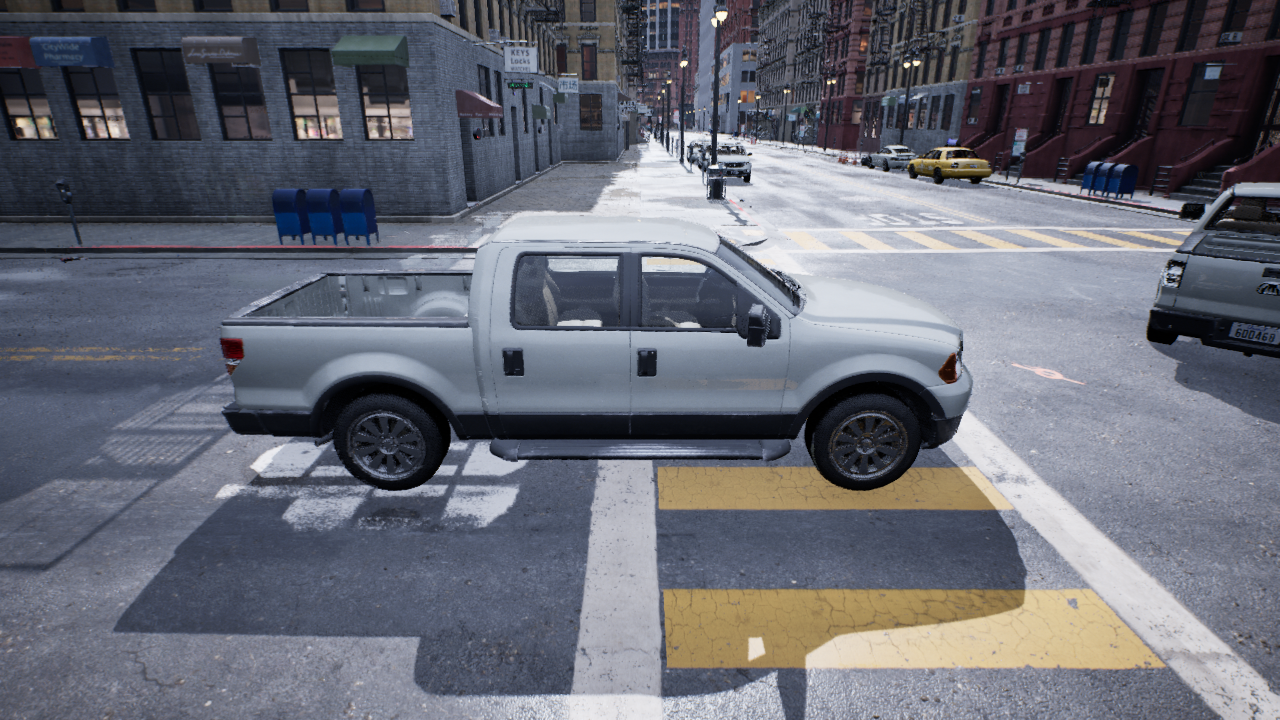
Venue: residential
Lighting: overcast
Vehicle rig: pickup